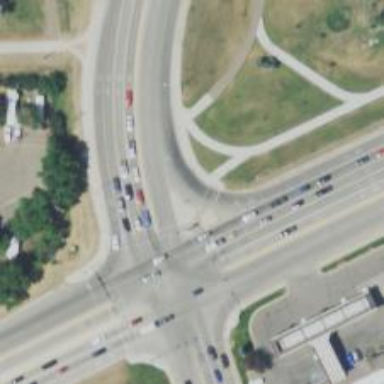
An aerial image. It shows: Trunk link highway.